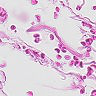
Metastatic tissue present: no